Field crop: maize
Growth stage: 1
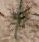
Species: salsola